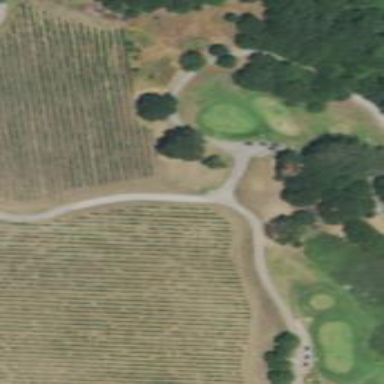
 featuring footway path along with golf path."